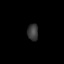
Tissue: lung
Cell type: Epithelial cells
Senescence score: 0.1736
Nuclear area (px): 173
Mean DAPI intensity: 59.231